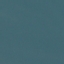
Label: SeaLake